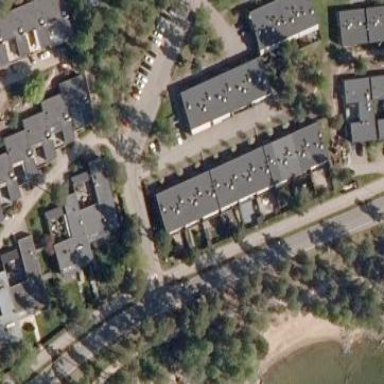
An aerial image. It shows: Terrace building.